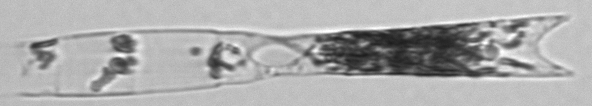
Label: Hemiaulus_membranaceus